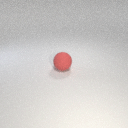
large red rubber sphere